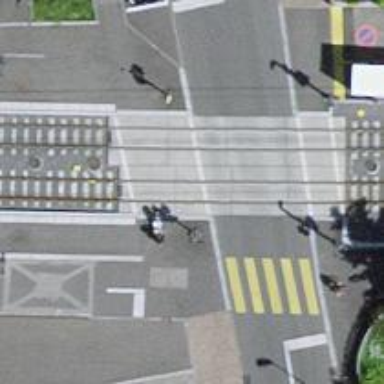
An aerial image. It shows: Tram level crossing with traffic lights.